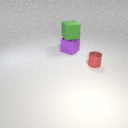
small red metal cylinder in front of large purple metal cube